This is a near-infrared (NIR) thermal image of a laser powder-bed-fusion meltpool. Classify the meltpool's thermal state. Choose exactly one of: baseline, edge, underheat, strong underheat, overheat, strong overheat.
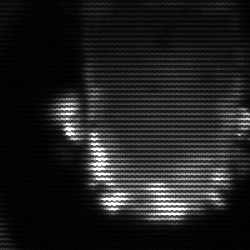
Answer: baseline